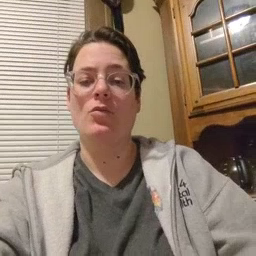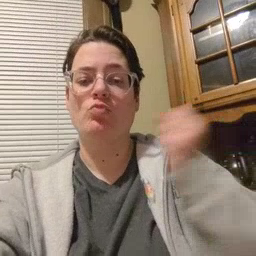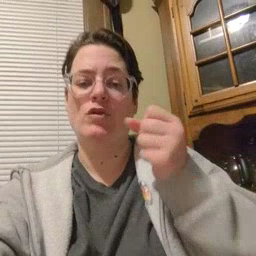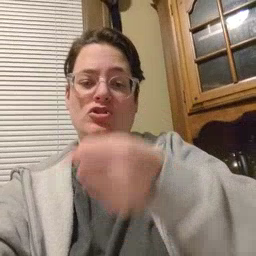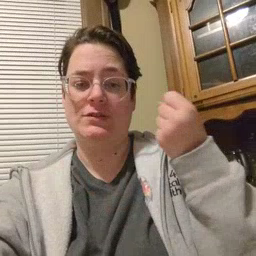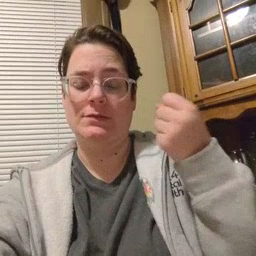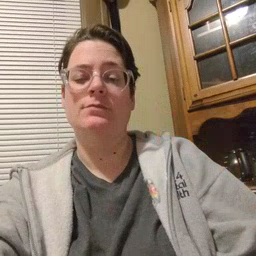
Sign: refrigerator